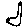
Label: hexagon